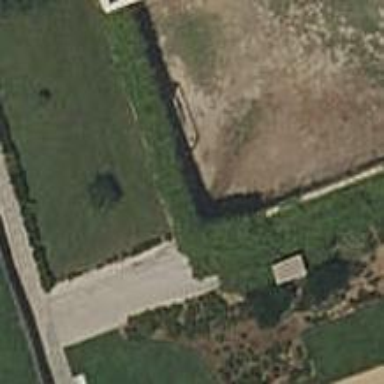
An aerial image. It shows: Hedge barrier.